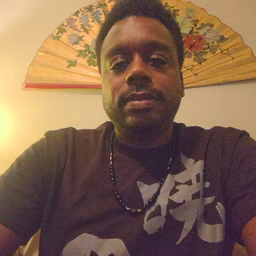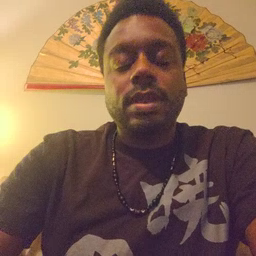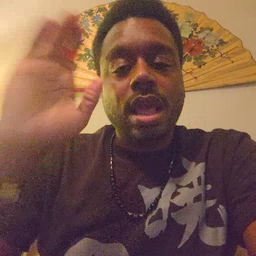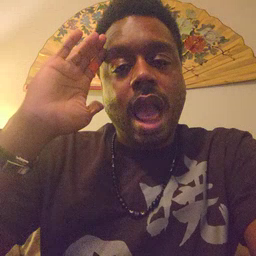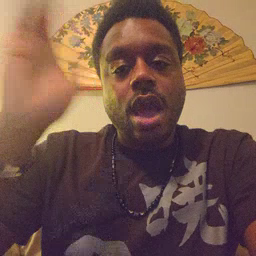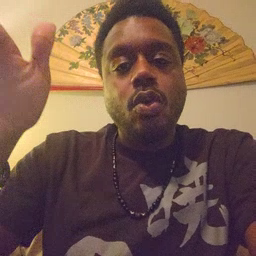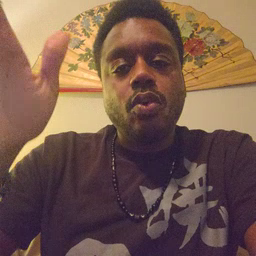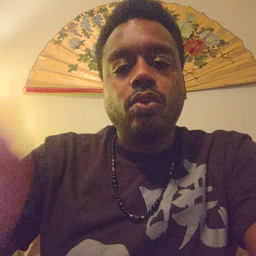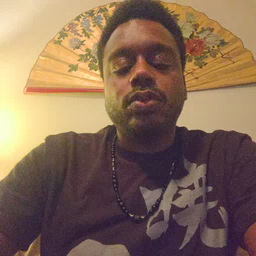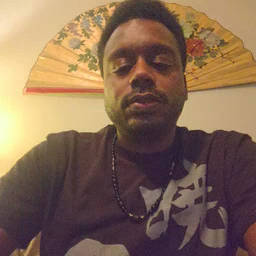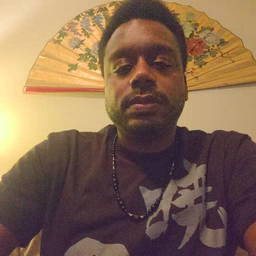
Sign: hello